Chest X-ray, AP view. Patient: 21 years old, sex M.
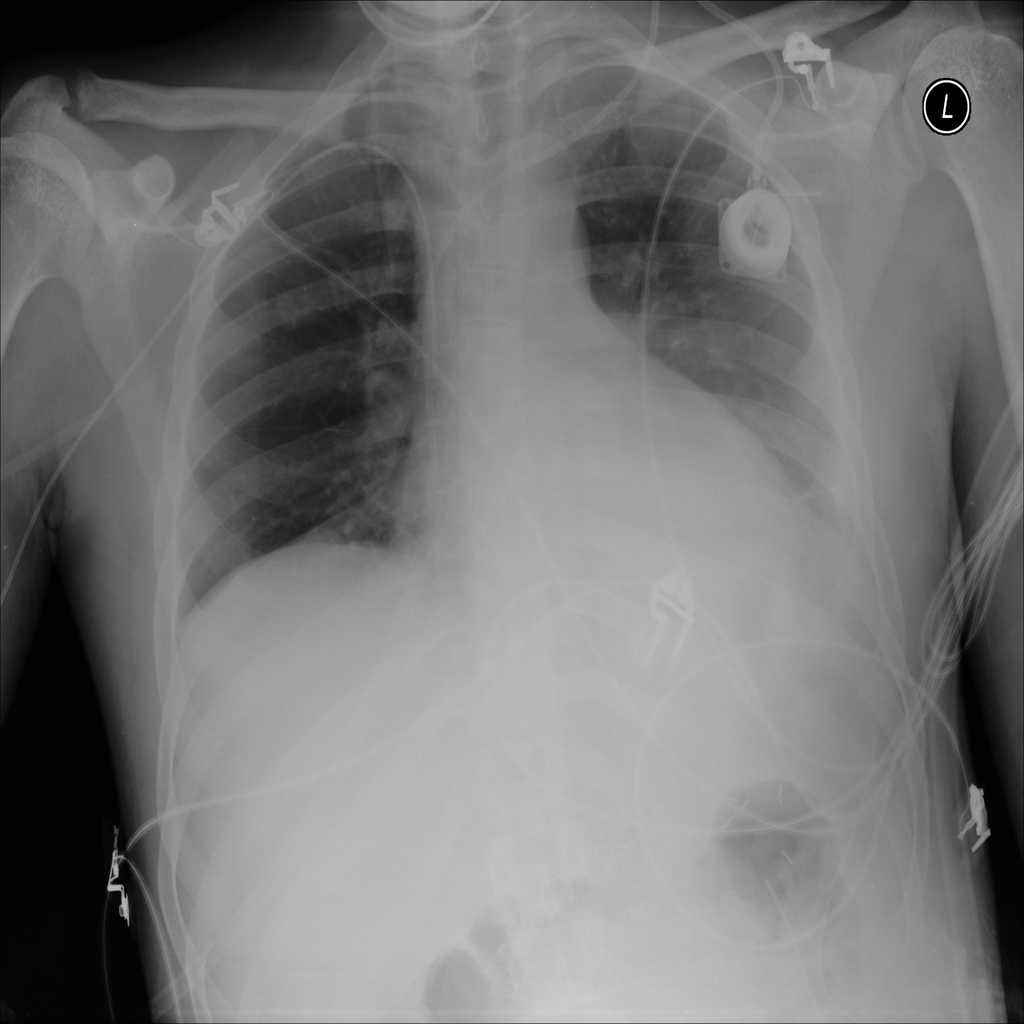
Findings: Atelectasis, Effusion